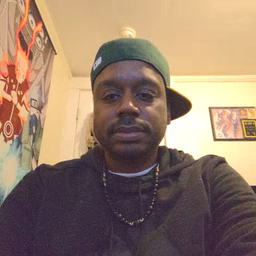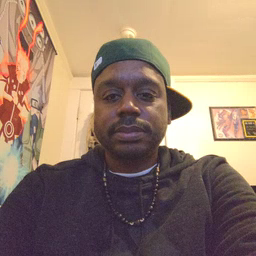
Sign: glasswindow